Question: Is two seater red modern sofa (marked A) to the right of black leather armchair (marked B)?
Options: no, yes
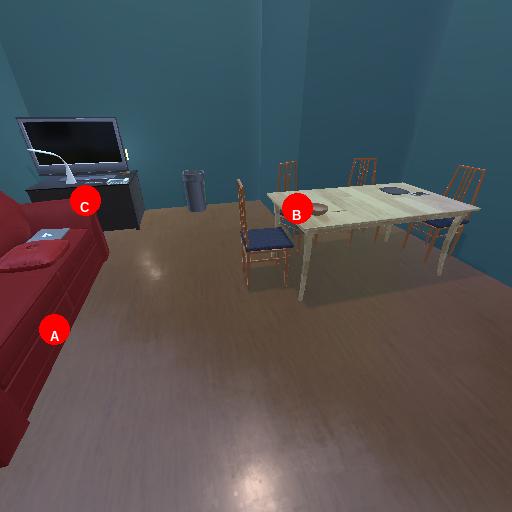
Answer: no